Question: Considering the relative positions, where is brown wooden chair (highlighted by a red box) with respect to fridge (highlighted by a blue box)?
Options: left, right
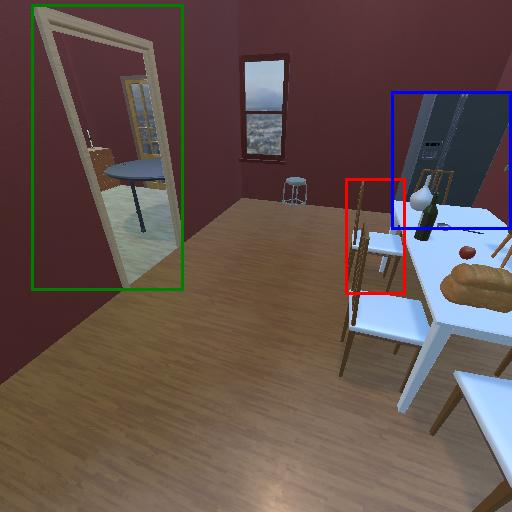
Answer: left